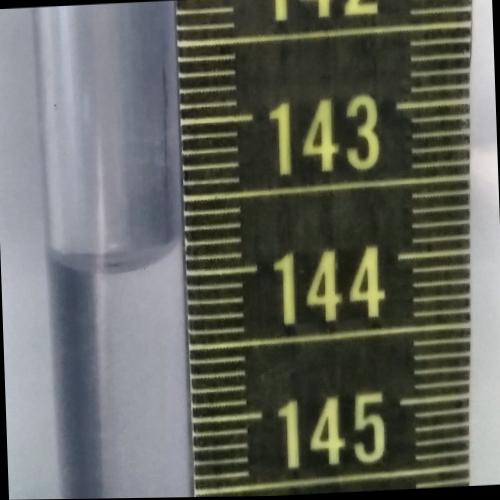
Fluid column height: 143.9 cm